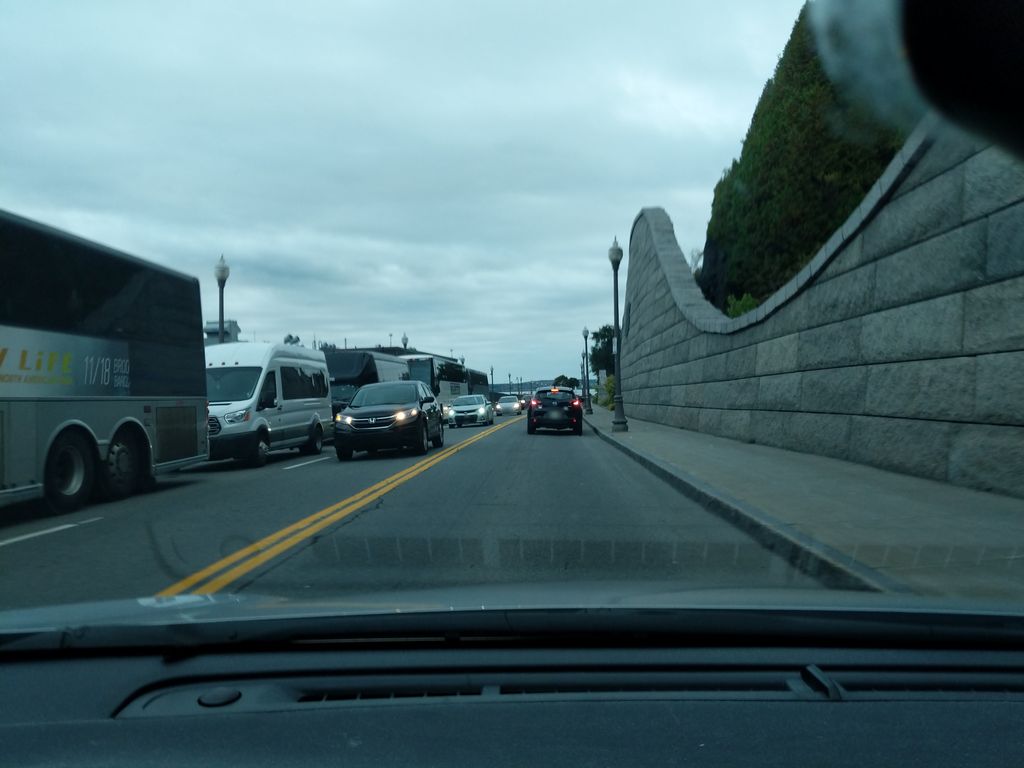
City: quebec_city